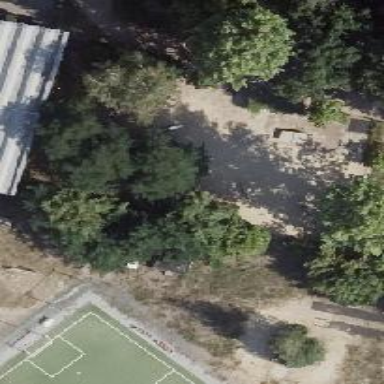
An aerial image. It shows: Playground with springy equipment.